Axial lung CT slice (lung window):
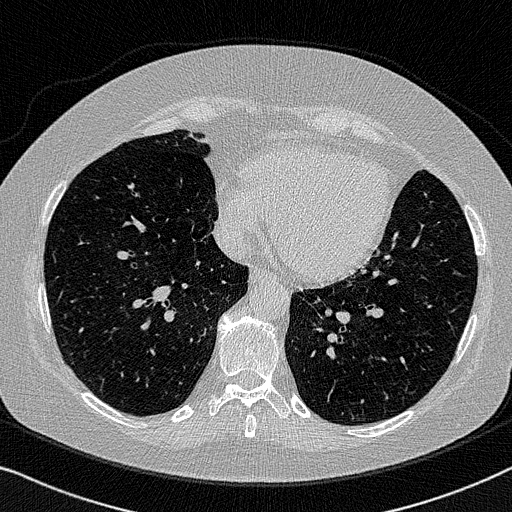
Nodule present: no